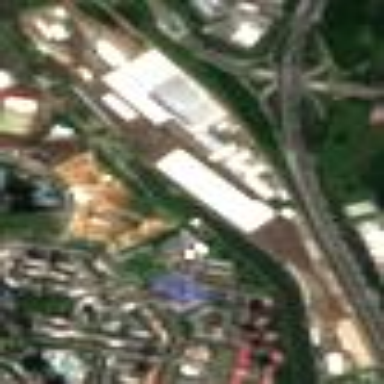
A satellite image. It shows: Railway yard.